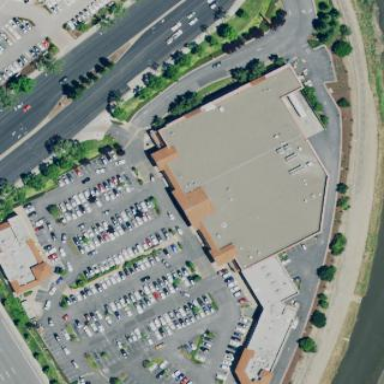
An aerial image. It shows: Retail building.